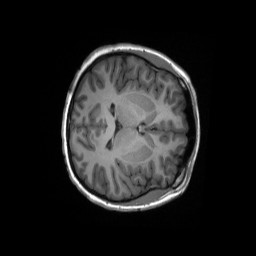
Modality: T1w
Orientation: axial
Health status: healthy
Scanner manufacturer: siemens
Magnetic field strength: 3 T
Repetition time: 2.3 s
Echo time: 0.00228 s